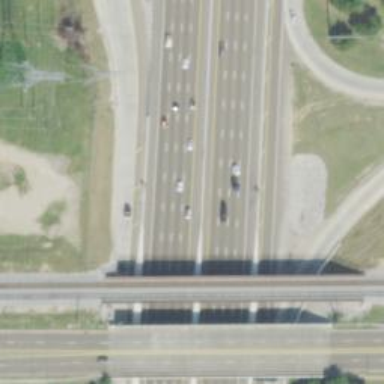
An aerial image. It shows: Asphalt motorway.